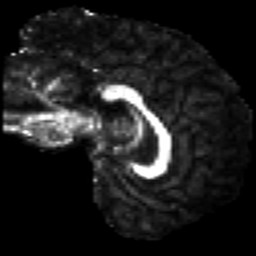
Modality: FA
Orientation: sagittal
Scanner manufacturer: siemens
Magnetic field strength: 3 T
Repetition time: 7.8 s
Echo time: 0.09 s